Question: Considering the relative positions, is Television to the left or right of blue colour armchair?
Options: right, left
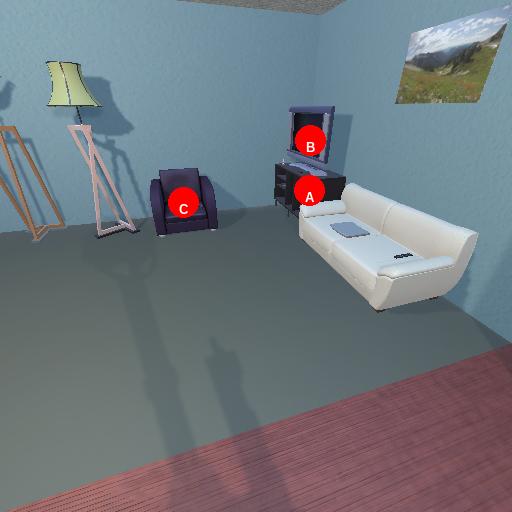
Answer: right